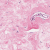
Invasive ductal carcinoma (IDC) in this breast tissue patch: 0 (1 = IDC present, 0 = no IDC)